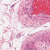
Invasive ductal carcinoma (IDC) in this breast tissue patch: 0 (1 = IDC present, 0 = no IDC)